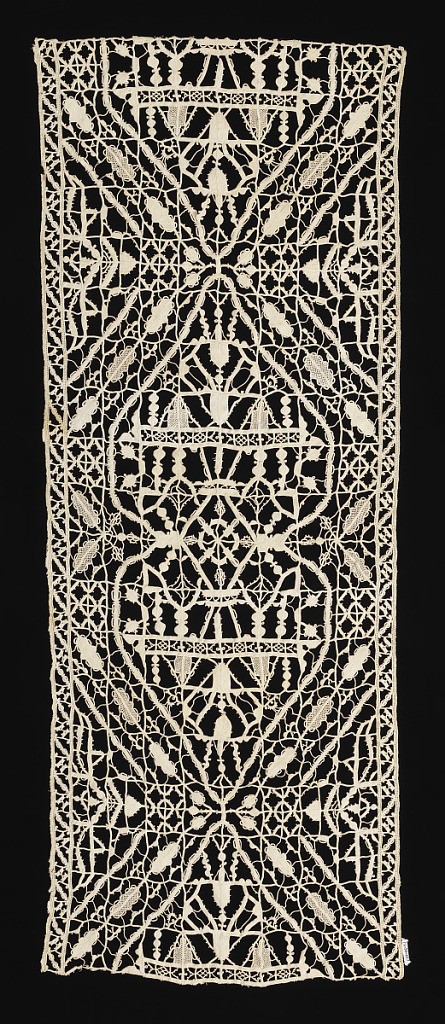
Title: Band
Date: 16th–17th century
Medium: linen Technique: grid of withdrawn element work with needle lace, reticella style
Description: Rectangular band with an open grid of symmetrical crossing lines.